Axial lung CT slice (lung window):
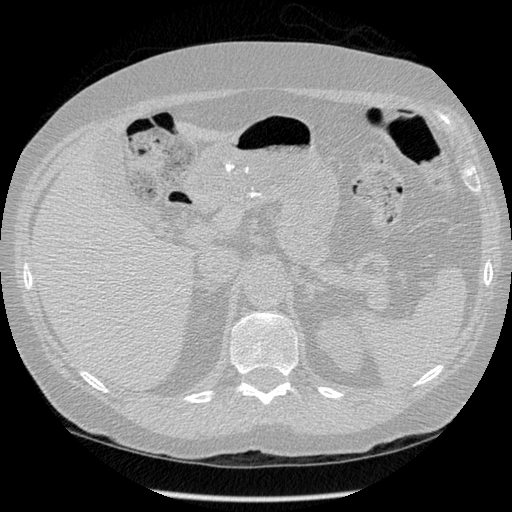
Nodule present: no